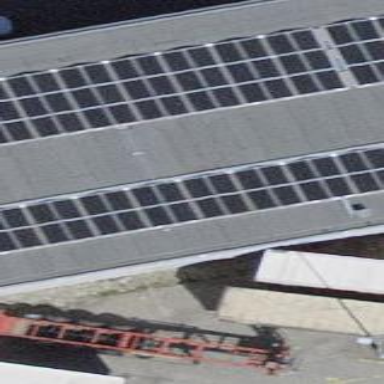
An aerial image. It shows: Solar power generator using photovoltaic method with solar photovoltaic panel types.